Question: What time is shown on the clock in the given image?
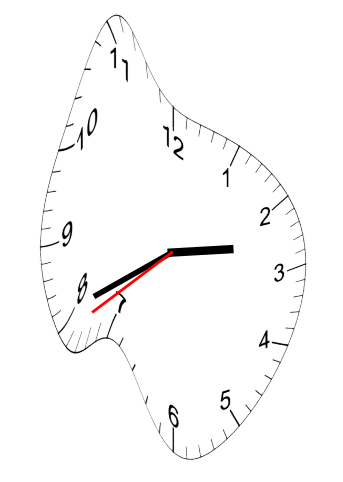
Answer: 02:40:39